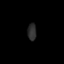
Tissue: lung
Cell type: Epithelial cells
Senescence score: 0.181
Nuclear area (px): 149
Mean DAPI intensity: 43.651